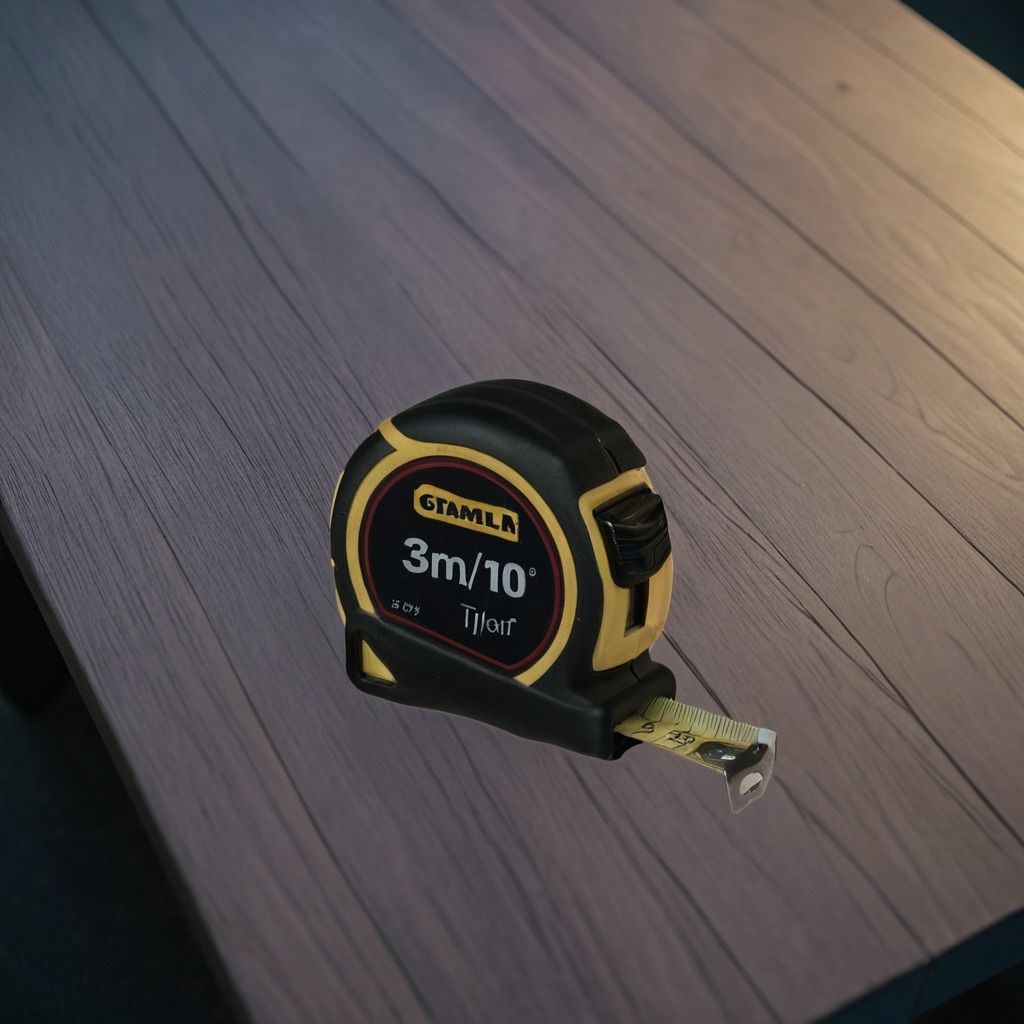
A measuring tape lies on a old table with faint burn marks in a small garage at twilight.